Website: apple
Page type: payment
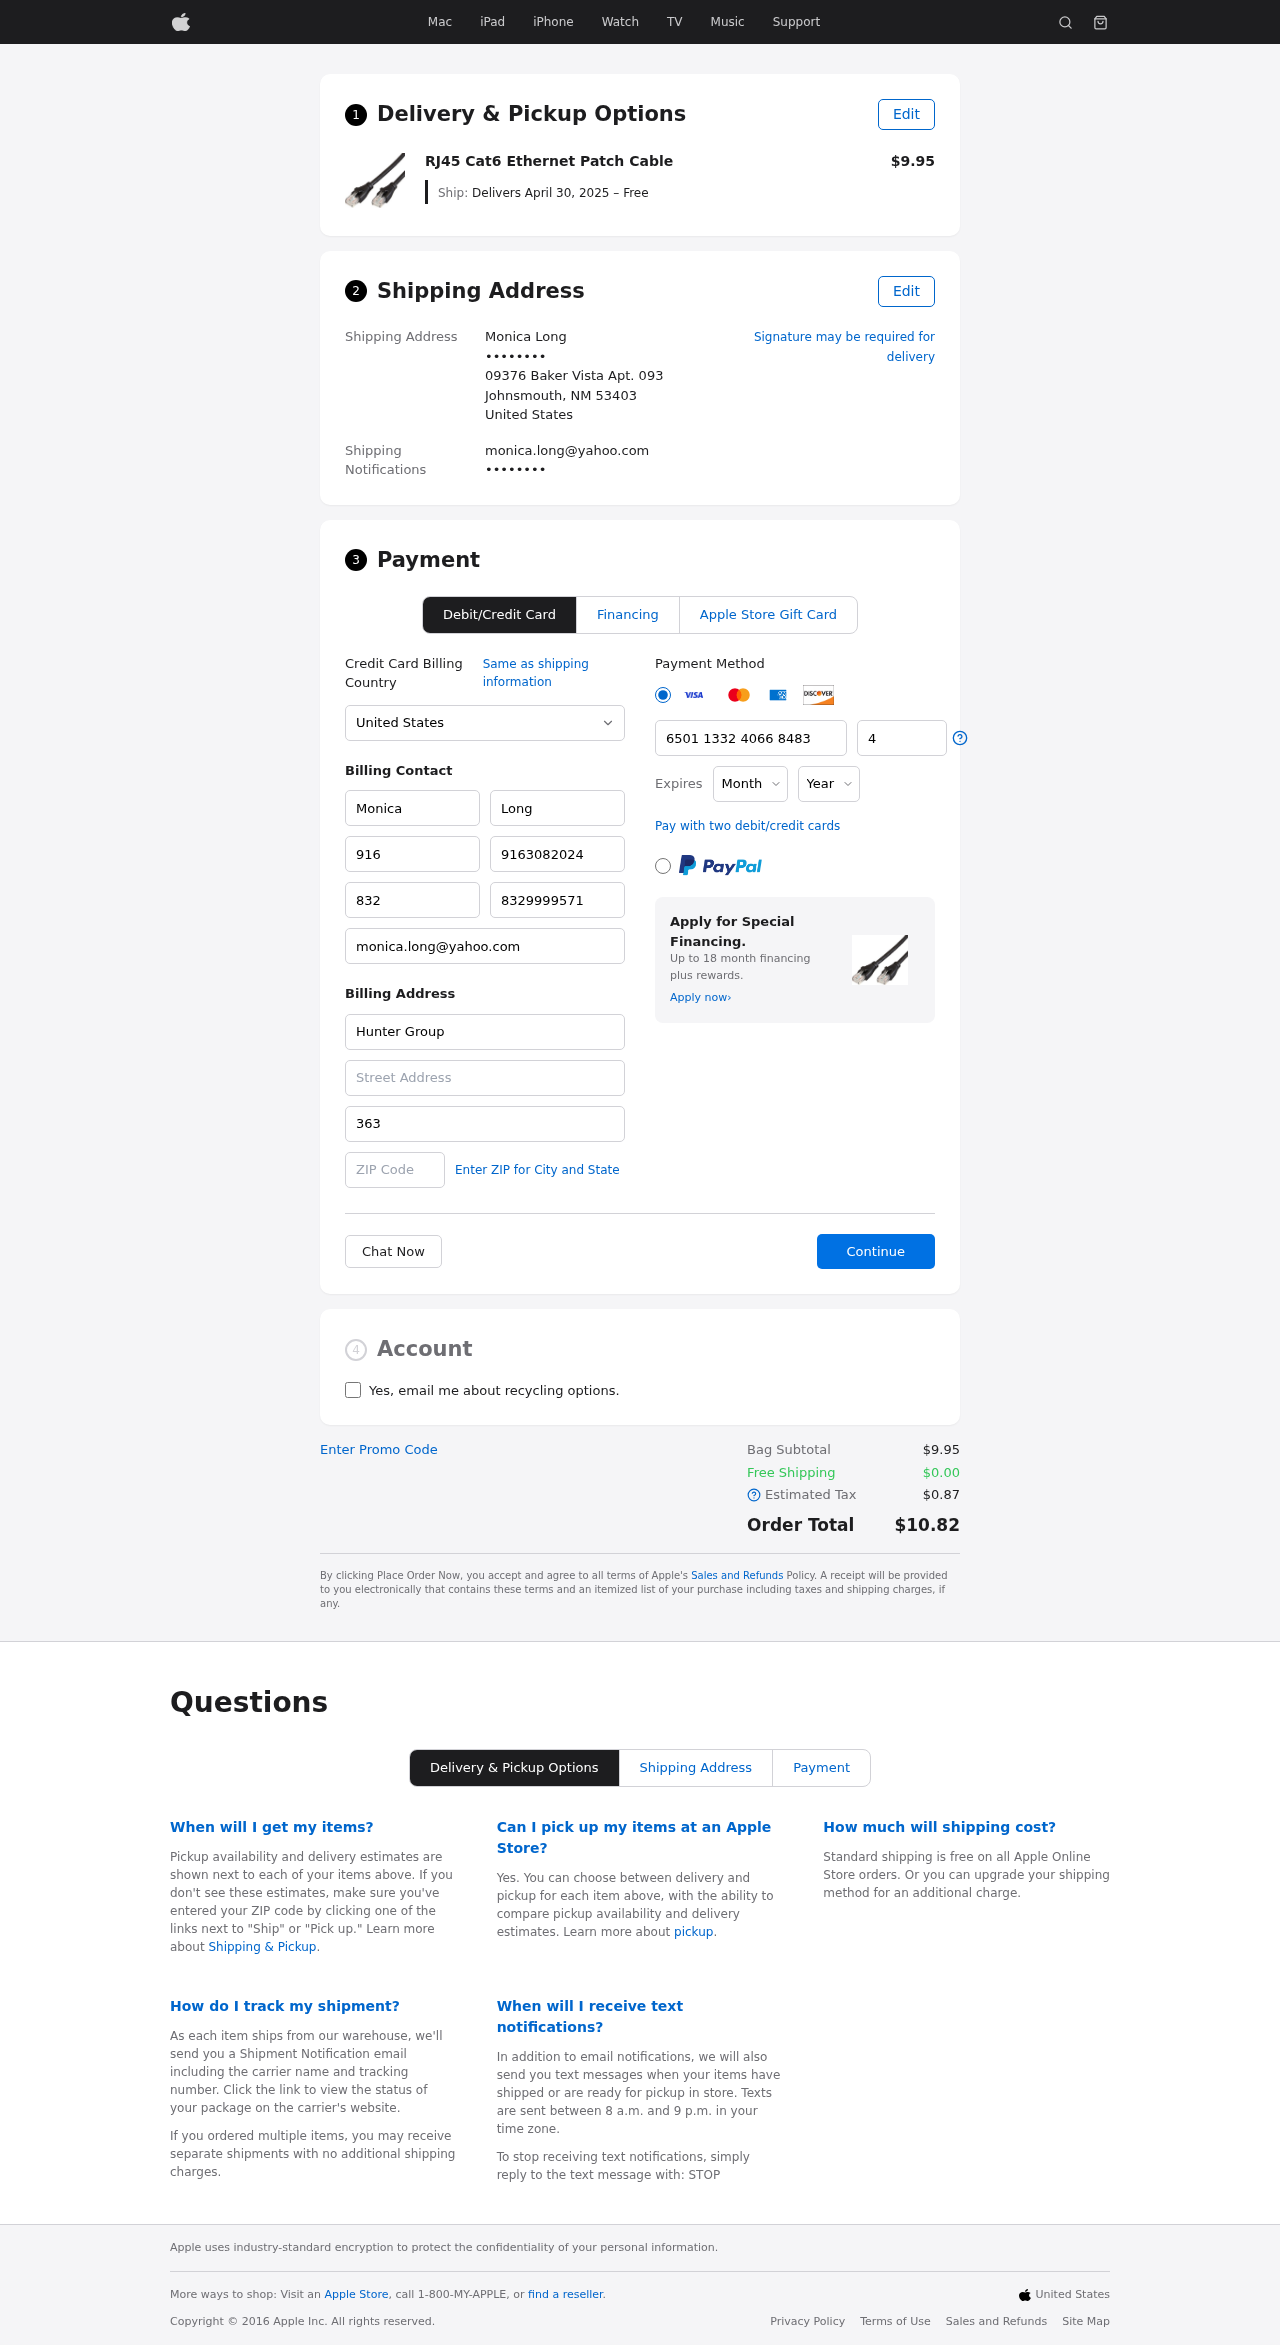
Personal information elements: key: PII_CARD_CVV
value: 411
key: PII_CARD_EXPIRY_MONTH
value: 03
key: PII_CARD_EXPIRY_YEAR
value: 29
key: PII_CARD_NUMBER
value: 6501 1332 4066 8483
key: PII_CITY_STATE_ZIP
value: Johnsmouth, NM 53403
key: PII_COMPANY
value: Hunter Group
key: PII_COUNTRY
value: United States
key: PII_EMAIL
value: monica.long@yahoo.com
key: PII_EMAIL2
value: monica.long@yahoo.com
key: PII_FIRSTNAME
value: Monica
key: PII_FULLNAME
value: Monica Long
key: PII_LASTNAME
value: Long
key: PII_PHONE3
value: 9163082024
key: PII_PHONE_ALT
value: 8329999571
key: PII_PHONE_ALT_AREA
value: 832
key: PII_PHONE_AREA
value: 916
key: PII_SECURITY_CODE
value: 363
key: PII_STREET
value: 09376 Baker Vista Apt. 093
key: PII_PHONE
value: ••••••••
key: PII_PHONE2
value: ••••••••
Product elements: key: PRODUCT1_NAME
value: RJ45 Cat6 Ethernet Patch Cable
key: PRODUCT1_PRICE
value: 9.95
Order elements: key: ORDER_DELIVERY_DATE
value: Delivers April 30, 2025 – Free
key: ORDER_SUBTOTAL
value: $9.95
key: ORDER_SHIPPING_COST
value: $0.00
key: ORDER_TAX
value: $0.87
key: ORDER_TOTAL
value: $10.82